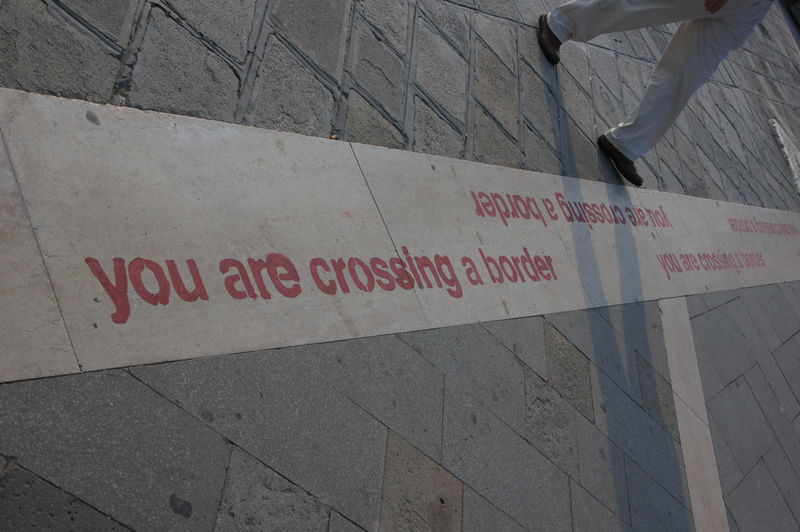
Titel: BORDER
Standort: Venezia
Schlagwörter: mann, weiß, grau, straße, rot, hose, mensch, boden, deutschland, schrift, pflaster, fußboden, schuhe, grenze, fußgänger, platz, foto, fotografie, berlin, denkmal, pflastersteine, politik, schritt, politisch, platten, englisch, öffentlich, gepflastert, sprache, protest, are, you, street, streetart, you are crossing a border, border, crossing, guerilla, überschreitung, schrachband